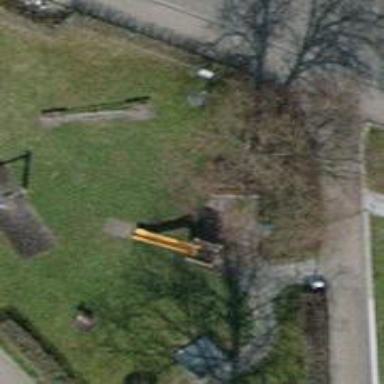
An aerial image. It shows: Playground area for leisure land.